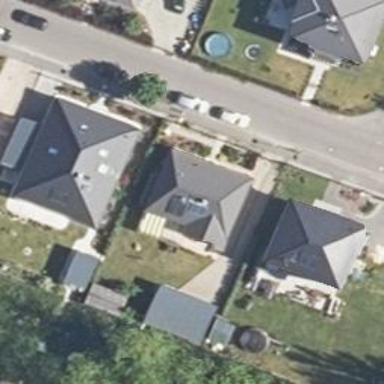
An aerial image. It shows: Grey house with hipped roof.